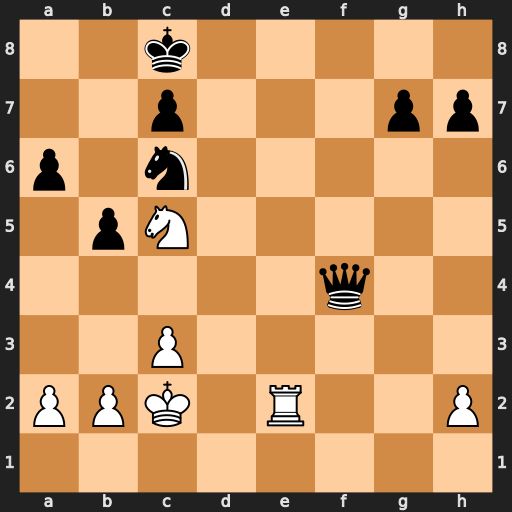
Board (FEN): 2k5/2p3pp/p1n5/1pN5/5q2/2P5/PPK1R2P/8
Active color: w
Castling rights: -
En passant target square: -
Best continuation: Re8+ Nd8 Rxd8+ Kxd8 Ne6+ Ke7 Nxf4